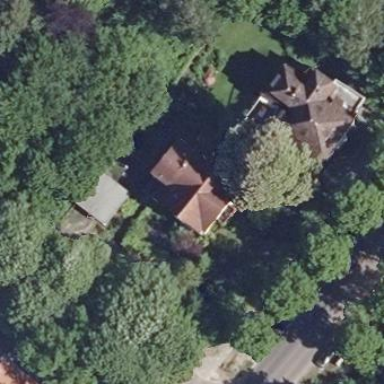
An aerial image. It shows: Detached building.